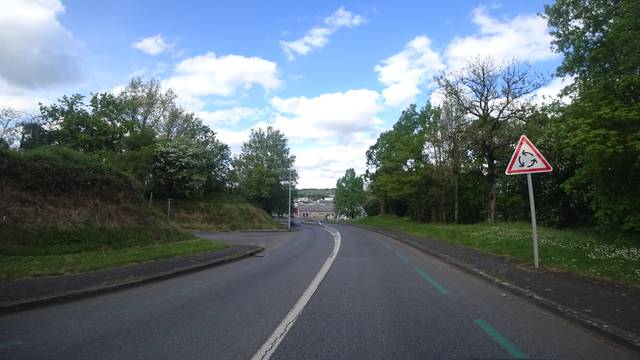
Region: France
Coordinates: 44.358, 2.591